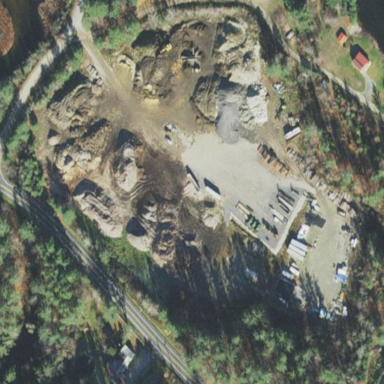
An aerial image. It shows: Quarry area.